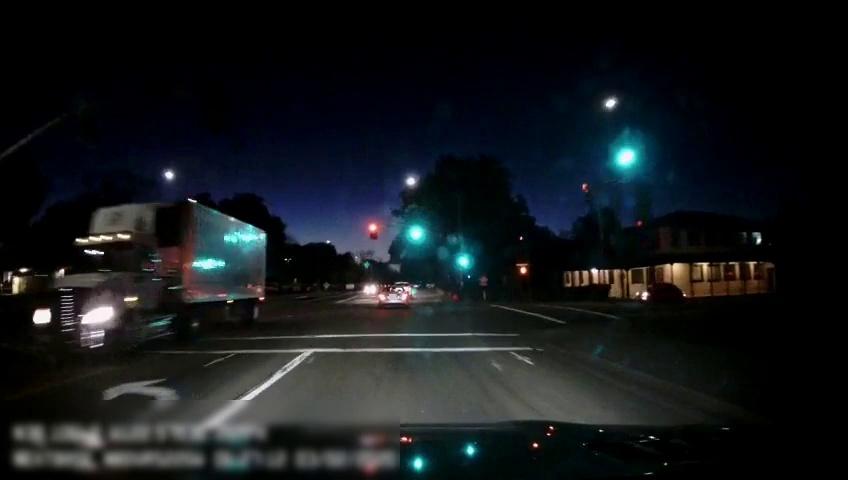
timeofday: Night
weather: Cloudy
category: Drivable Space
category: Vehicles | Truck
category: Vehicles | Car
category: Vehicles | SUV
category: Vehicles | Car
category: Vehicles | SUV
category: Lanes | Current Lane
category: Lanes | Opposite Lane
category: Lanes | Current Lane
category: Traffic | Lights
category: Traffic | Lights
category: Traffic | Lights
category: Traffic | Lights
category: Traffic | Lights